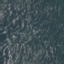
Label: HerbaceousVegetation